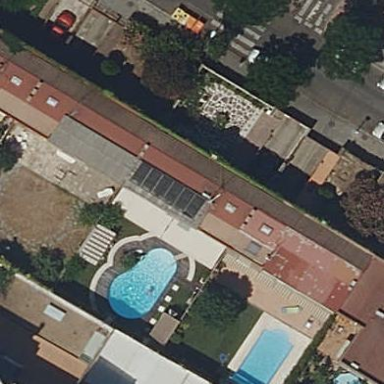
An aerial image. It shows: View of apartment building.